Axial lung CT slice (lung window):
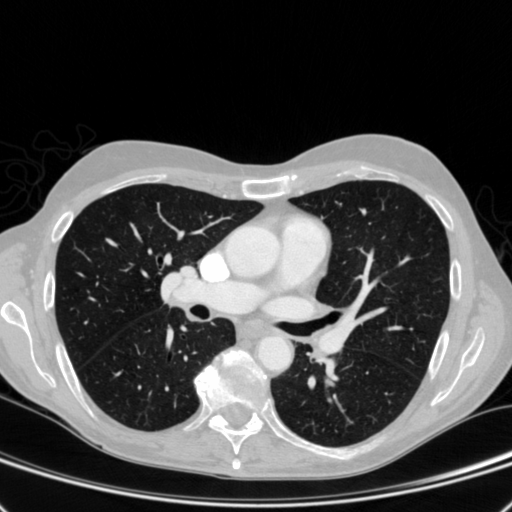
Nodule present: no